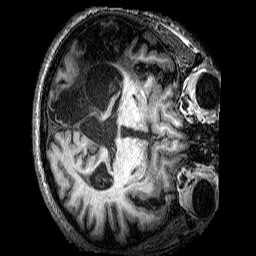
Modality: T1w
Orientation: axial
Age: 68
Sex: male
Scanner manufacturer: siemens
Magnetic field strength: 3 T
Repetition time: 2.25 s
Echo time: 0.00452 s